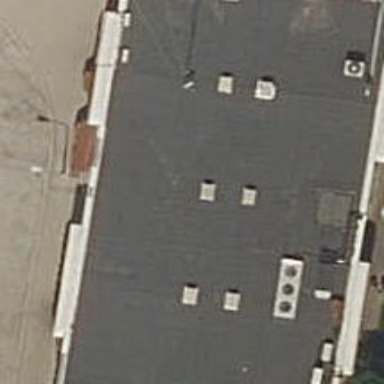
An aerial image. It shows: Commercial building.